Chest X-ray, AP view. Patient: 52 years old, sex M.
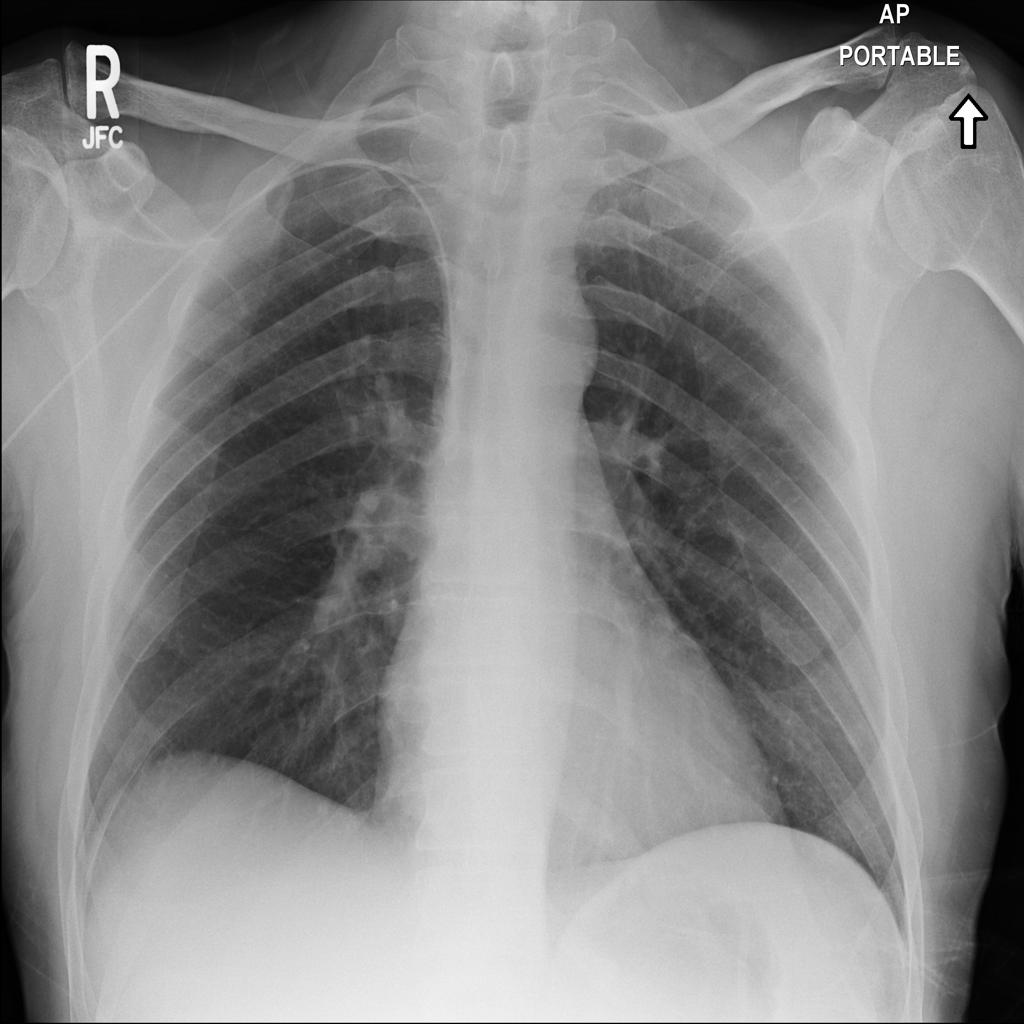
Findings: No Finding